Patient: sex M, age 67
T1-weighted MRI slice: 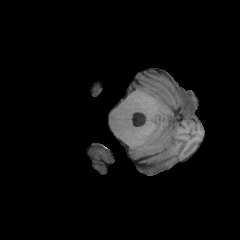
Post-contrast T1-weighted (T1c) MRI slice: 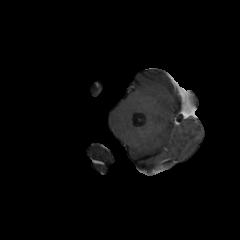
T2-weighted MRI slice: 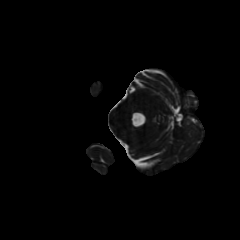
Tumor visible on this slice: no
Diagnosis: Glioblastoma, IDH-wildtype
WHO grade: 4